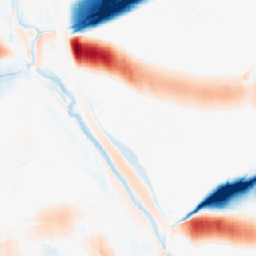
Category: morphological
Decomposition family: morphological_ellipse
Decomposition parameters: operation: average
width: 50
height: 5
Upsampling method: nearest
Upsampling parameters: scale: 8
Upsampling scale: 8